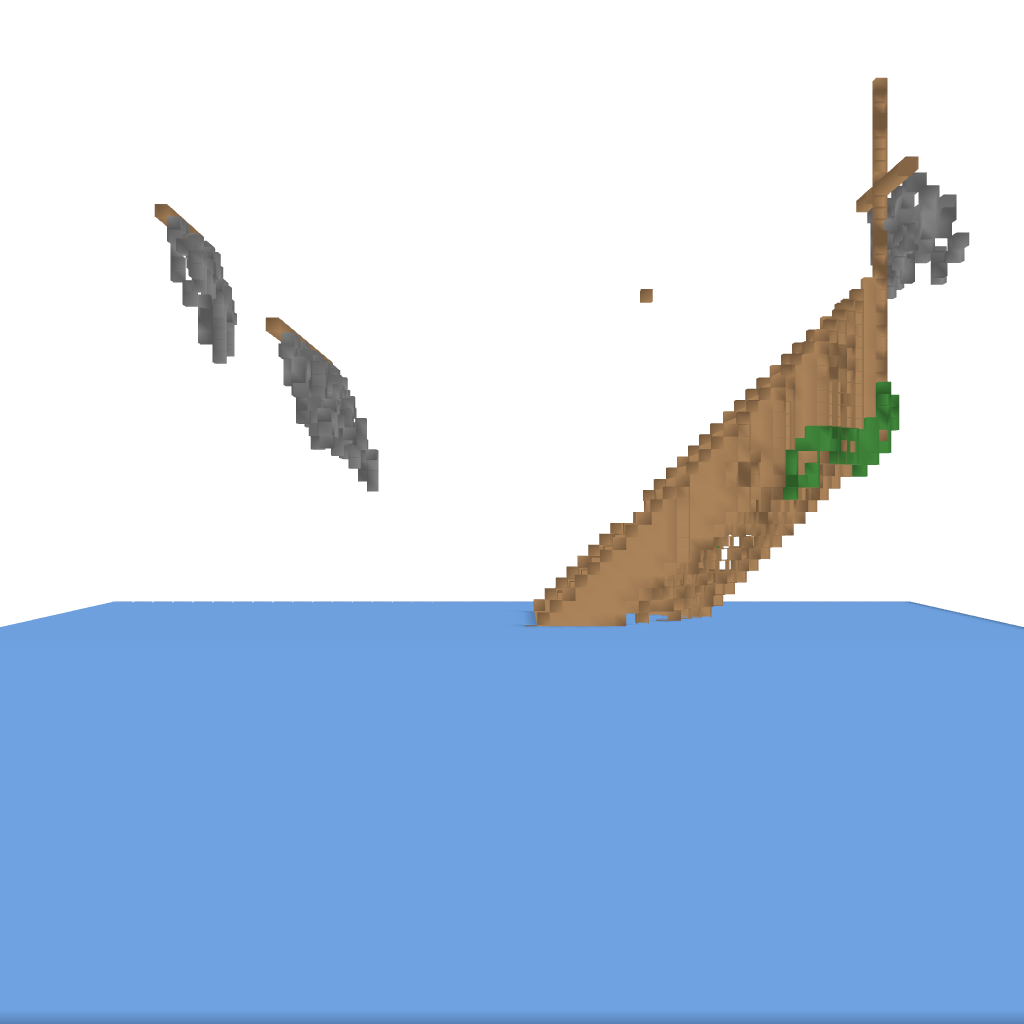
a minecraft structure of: Sinking Ship by LecoRubb bad low quality